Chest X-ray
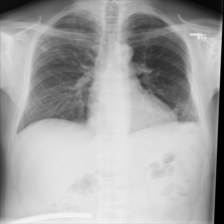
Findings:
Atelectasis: negative
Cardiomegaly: negative
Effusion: negative
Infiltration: negative
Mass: negative
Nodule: negative
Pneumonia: negative
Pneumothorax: negative
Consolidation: negative
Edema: negative
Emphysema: negative
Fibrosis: negative
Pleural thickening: negative
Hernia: negative